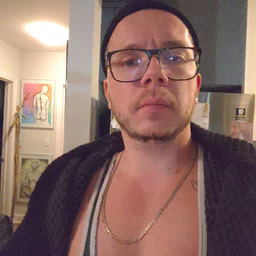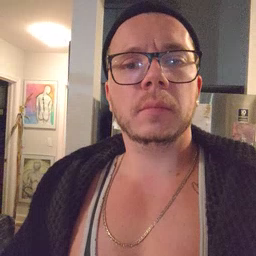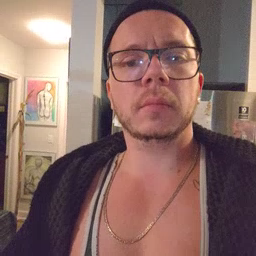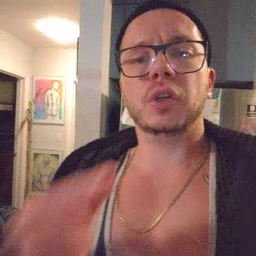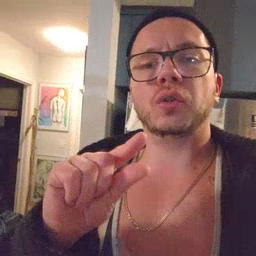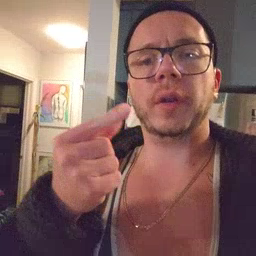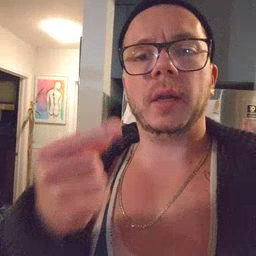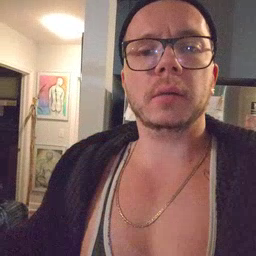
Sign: green